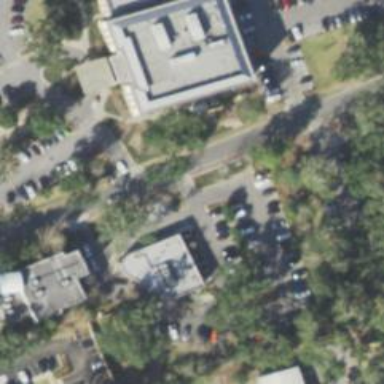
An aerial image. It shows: Parking space.